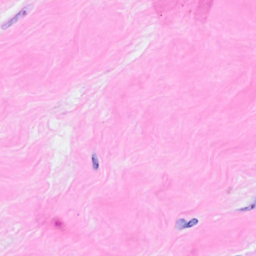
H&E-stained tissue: Breast